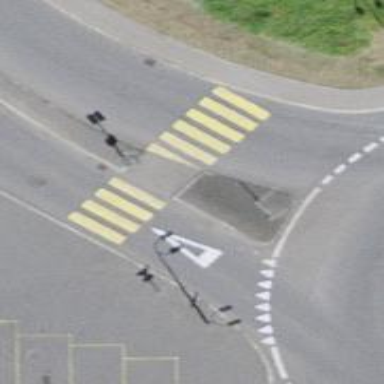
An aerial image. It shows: Uncontrolled road crossing with pedestrian island.